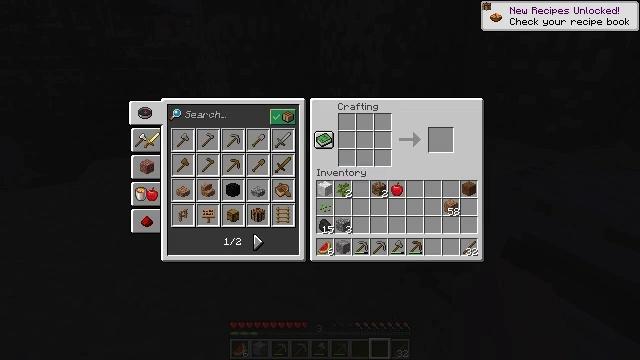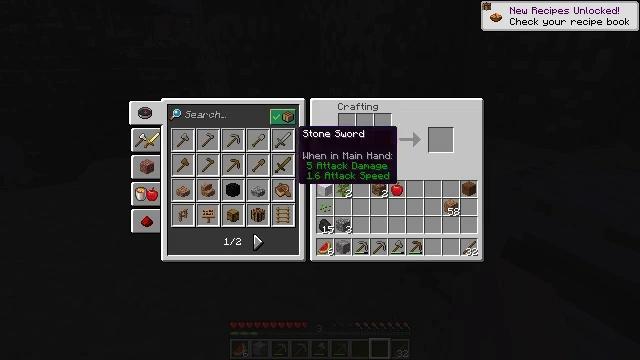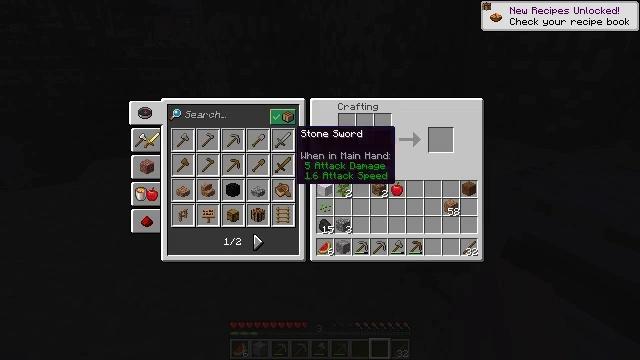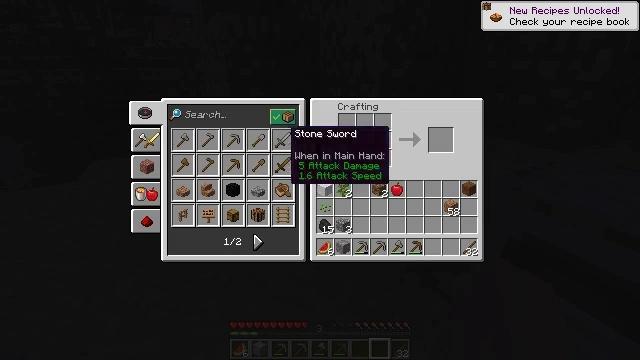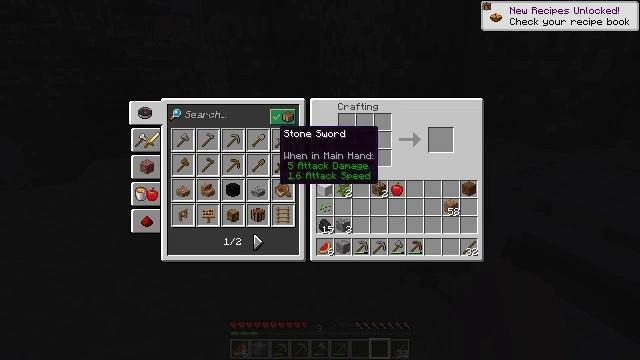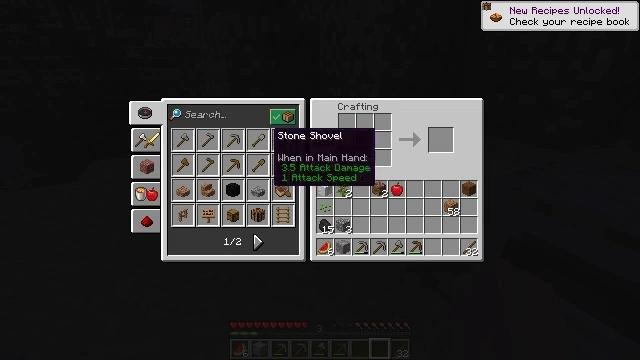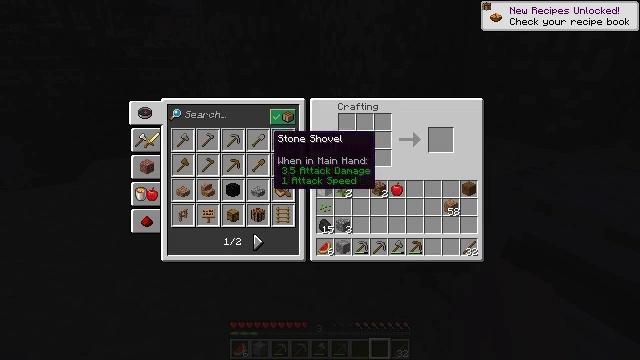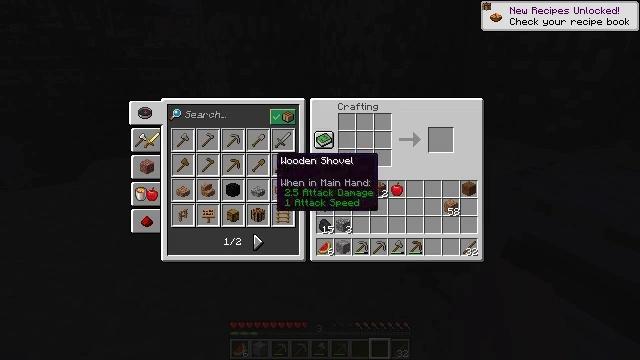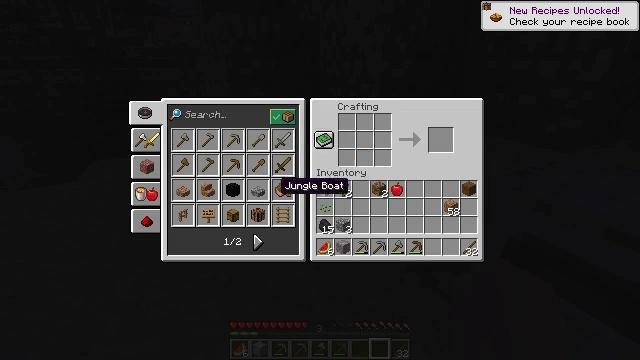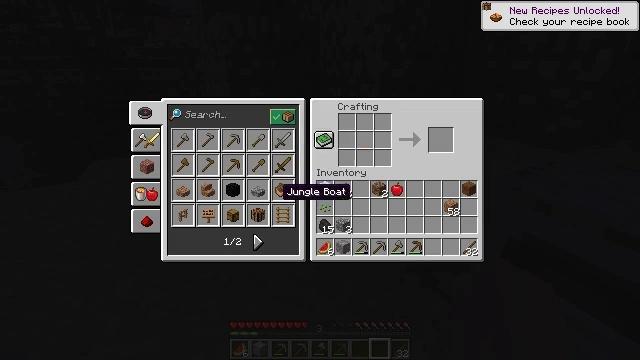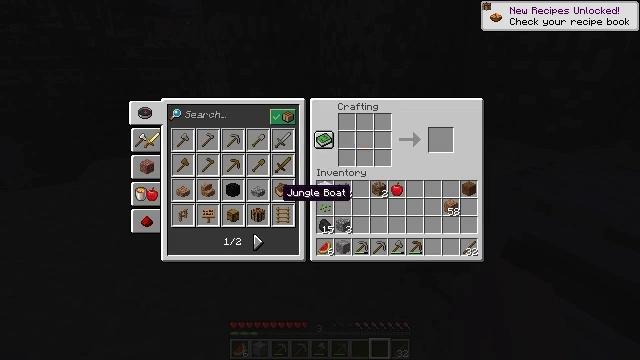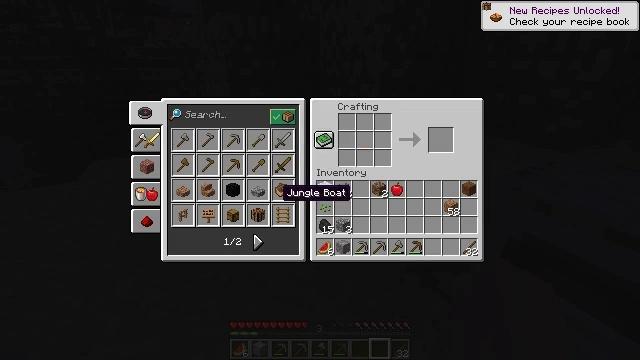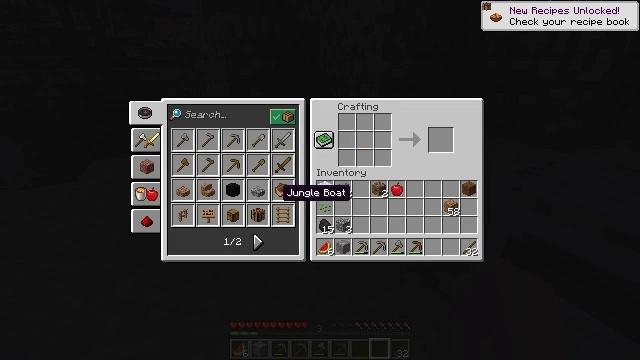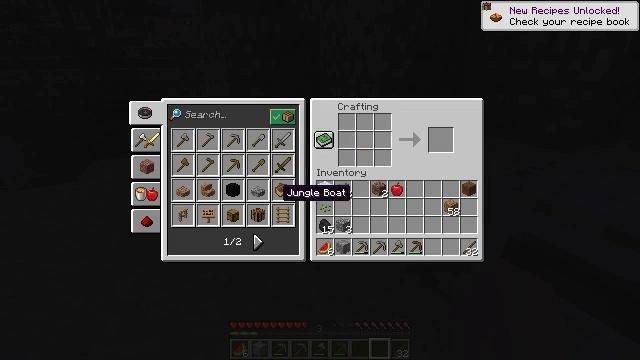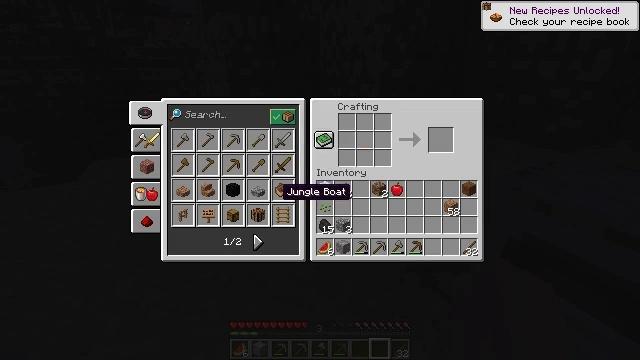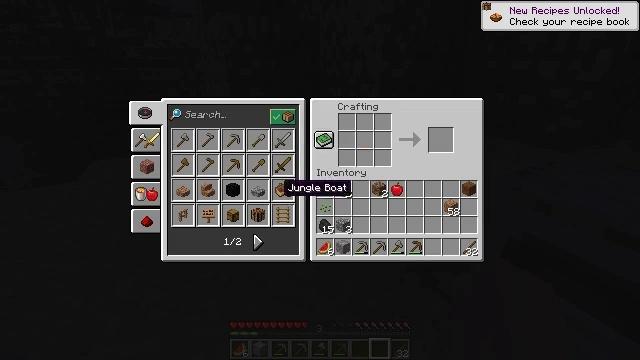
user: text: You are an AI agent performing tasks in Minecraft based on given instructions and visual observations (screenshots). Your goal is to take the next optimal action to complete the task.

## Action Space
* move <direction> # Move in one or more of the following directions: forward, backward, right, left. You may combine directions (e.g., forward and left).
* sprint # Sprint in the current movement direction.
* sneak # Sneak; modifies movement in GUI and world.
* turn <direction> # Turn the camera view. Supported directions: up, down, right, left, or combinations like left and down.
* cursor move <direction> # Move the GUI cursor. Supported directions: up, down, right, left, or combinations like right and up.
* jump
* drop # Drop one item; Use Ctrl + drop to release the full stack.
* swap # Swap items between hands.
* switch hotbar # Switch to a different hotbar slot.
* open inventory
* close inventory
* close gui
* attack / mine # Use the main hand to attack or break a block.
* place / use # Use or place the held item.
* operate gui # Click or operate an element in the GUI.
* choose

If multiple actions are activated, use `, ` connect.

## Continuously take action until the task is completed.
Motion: motion action
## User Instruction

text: craft item air
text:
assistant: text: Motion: cursor move left
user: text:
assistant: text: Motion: no_op
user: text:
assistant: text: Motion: no_op
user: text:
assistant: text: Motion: cursor move left
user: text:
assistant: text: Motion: no_op
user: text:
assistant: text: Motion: no_op
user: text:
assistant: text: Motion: cursor move down
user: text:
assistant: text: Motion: cursor move down
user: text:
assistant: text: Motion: no_op
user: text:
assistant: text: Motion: no_op
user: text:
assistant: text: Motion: no_op
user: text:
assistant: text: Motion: no_op
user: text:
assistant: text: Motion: no_op
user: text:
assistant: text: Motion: no_op
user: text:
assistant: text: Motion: no_op
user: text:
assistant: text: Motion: no_op
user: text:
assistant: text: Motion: cursor move up
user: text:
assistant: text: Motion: no_op
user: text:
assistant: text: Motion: no_op
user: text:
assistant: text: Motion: cursor move up
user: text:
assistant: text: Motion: no_op
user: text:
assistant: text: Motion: cursor move up
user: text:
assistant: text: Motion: no_op
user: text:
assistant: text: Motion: cursor move up
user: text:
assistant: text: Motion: no_op
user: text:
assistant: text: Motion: no_op
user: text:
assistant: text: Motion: no_op
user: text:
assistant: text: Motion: no_op
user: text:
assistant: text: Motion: cursor move down
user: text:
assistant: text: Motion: cursor move down